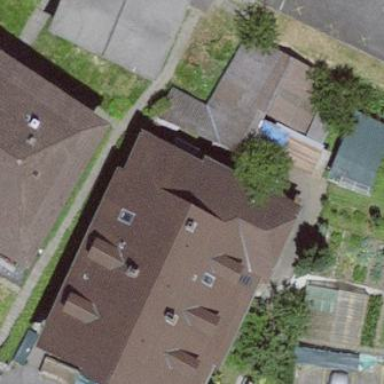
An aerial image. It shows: Residential building.